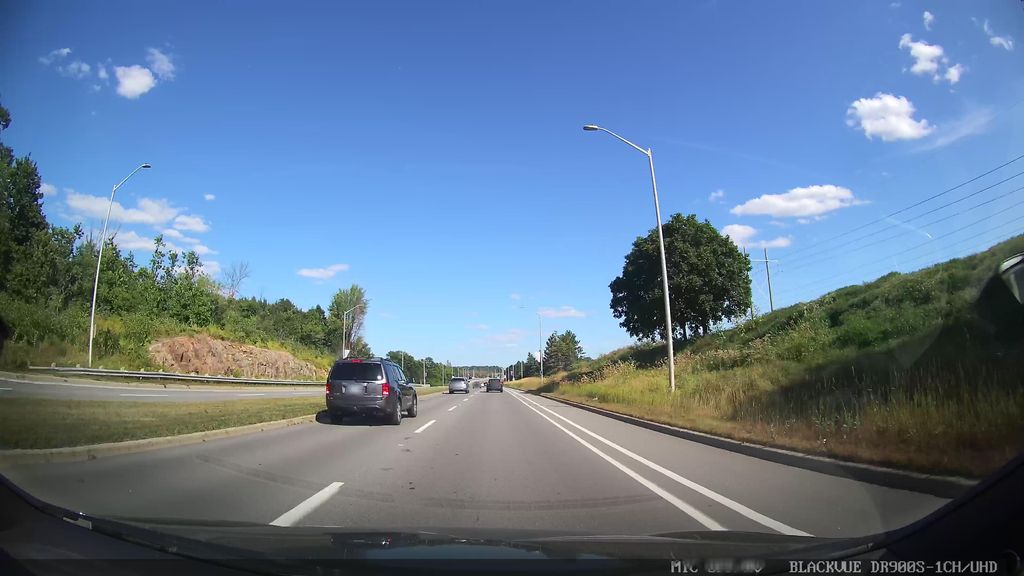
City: ottawa-gatineau